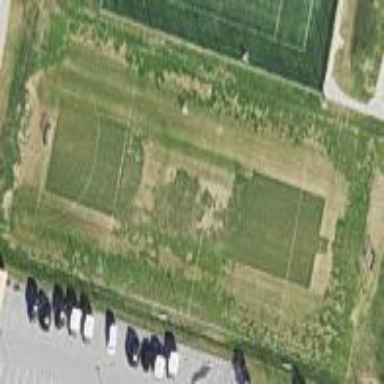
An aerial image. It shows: Lacrosse pitch for leisure land.